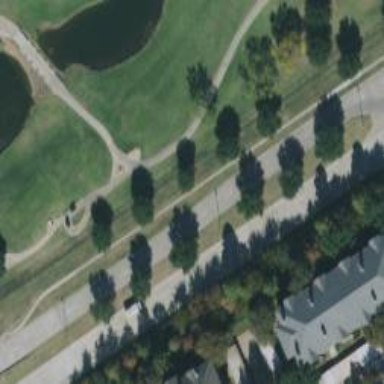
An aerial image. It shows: Path for golf carts.